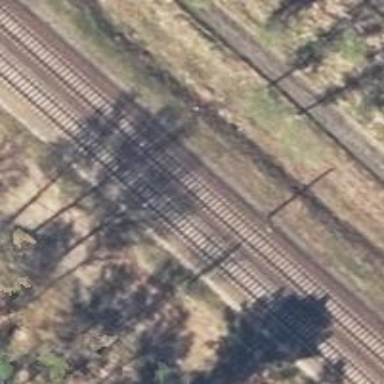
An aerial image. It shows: Railway milestone with catenary mast.